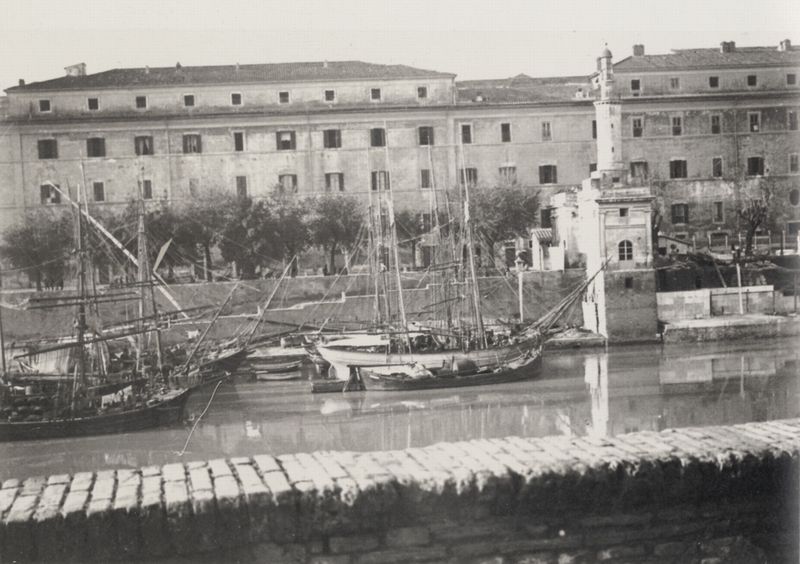
Titel: Ansicht einer unbekannten italienischen Hafenstadt, wahrscheinlich Ostia
Künstler: Francois Emile Zola
Schlagwörter: feuer, himmel, meer, wasser, weiß, bäume, fluss, see, stadt, ufer, fenster, grau, holz, schwarz, straße, säule, dach, gebäude, haus, stein, steine, gracht, häuser, spiegelung, brüstung, kanal, boot, boote, fensterläden, kamine, turm, statue, schiff, schiffe, segel, segelschiffe, fassade, fassaden, italien, venedig, fischer, mast, stra e, verlassen, dächer, mauer, ziegel, allee, hafen, kai, kaimauer, masten, quai, seile, steg, menschenleer, befestigung, foto, fotografie, photographie, schlote, fensterladen, palast, palazzo, fischerboote, leuchtturm, denkmal, festung, schwarz weiß, rom, photo, anker, maste, anlegestelle, flachdach, ziegelmauer, schifffahrt, bot, trist, rah, güter, fotofgrafie, gyllet